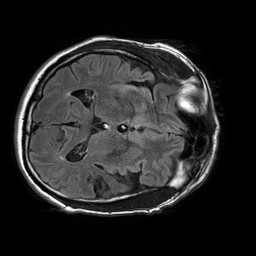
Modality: FLAIR
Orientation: axial
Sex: male
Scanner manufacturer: philips
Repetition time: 11 s
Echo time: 0.125 s